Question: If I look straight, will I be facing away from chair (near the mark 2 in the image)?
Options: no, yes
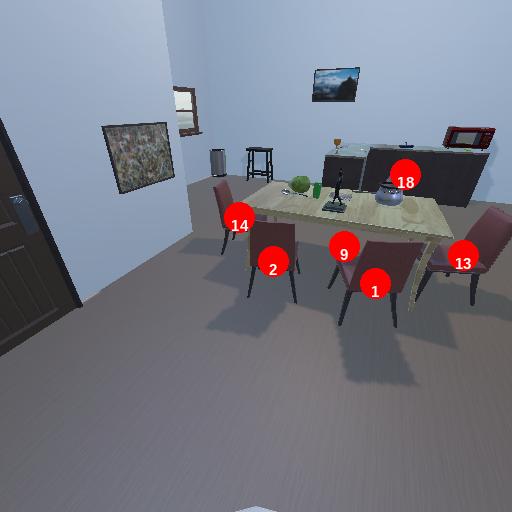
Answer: no